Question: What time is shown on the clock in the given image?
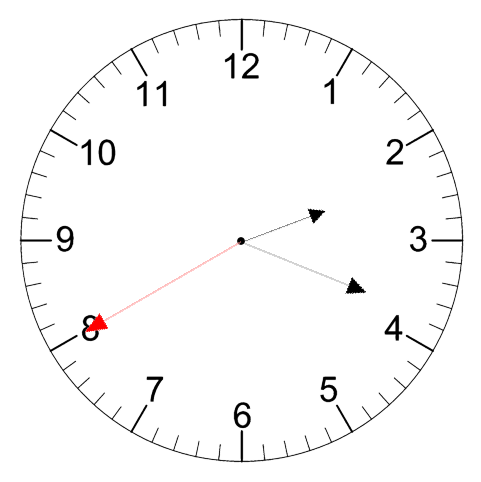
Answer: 02:18:40